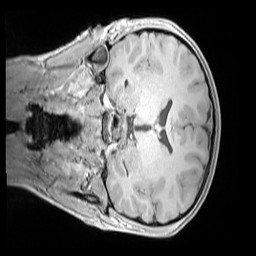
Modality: MP2RAGE
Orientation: coronal
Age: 11
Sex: male
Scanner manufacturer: siemens
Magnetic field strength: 3 T
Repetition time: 4 s
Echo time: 0.00303 s